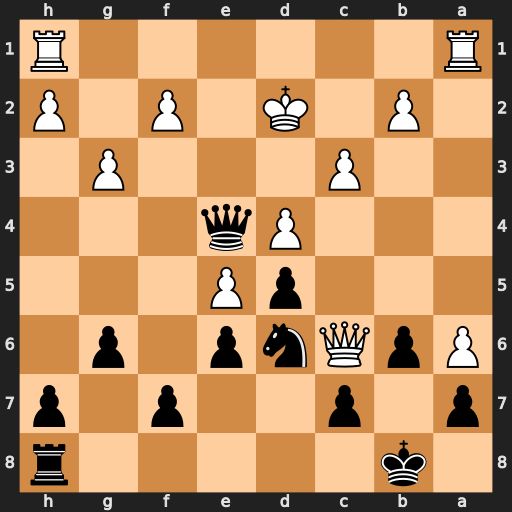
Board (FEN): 1k5r/p1p2p1p/PpQnp1p1/3pP3/3Pq3/2P3P1/1P1K1P1P/R6R
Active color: b
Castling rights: -
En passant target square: -
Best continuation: Nc4+ Qxc4 dxc4